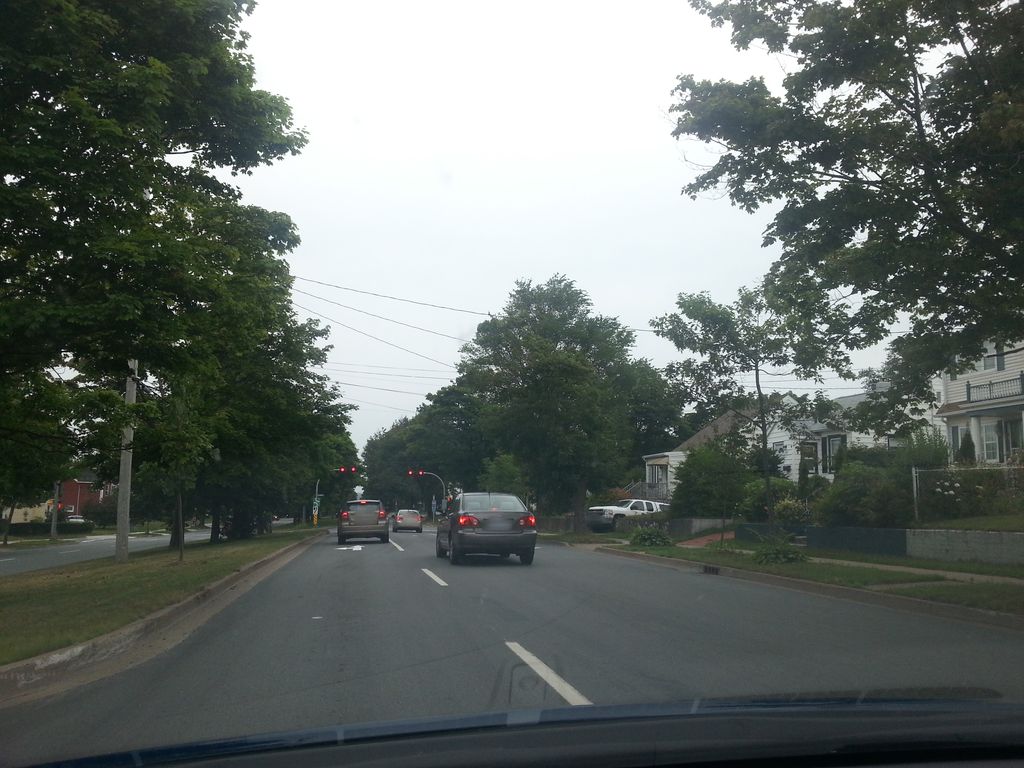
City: halifax